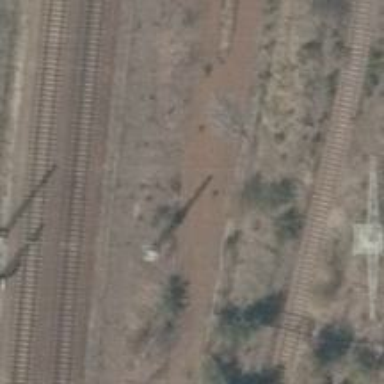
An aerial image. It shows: Abandoned railway yard is depicted.